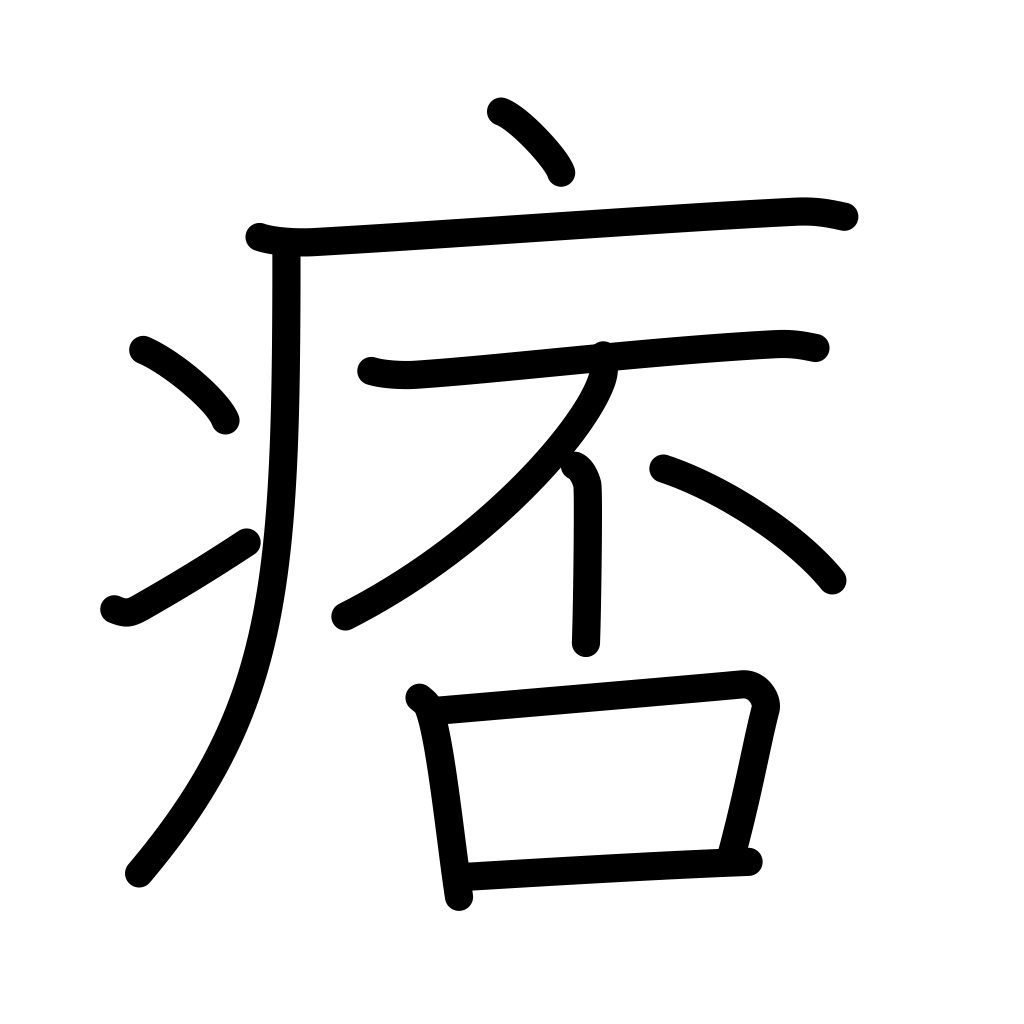
Meaning: constipation, costiveness in chest or intestines